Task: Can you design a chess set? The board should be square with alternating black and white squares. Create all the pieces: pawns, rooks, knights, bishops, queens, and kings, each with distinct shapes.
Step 273:
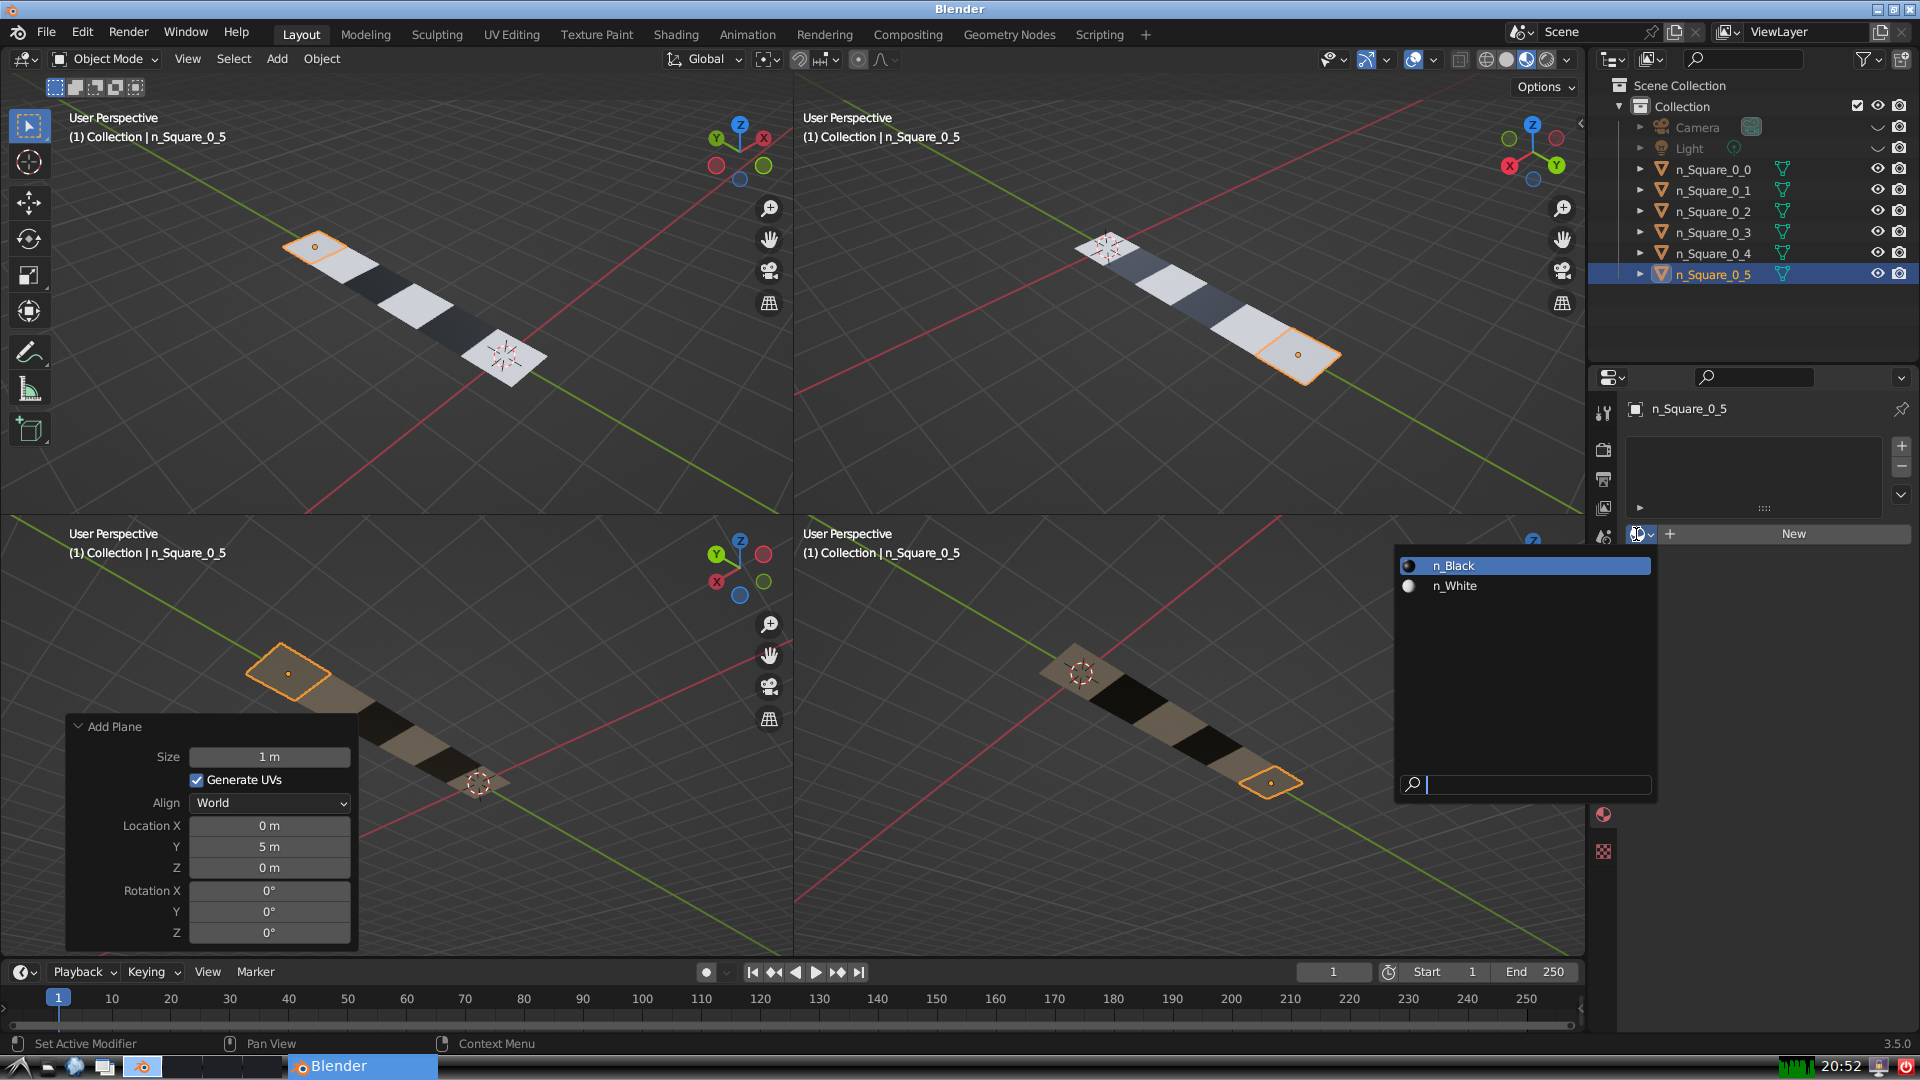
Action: input_text: n_Black